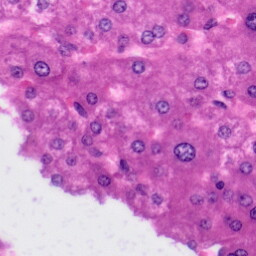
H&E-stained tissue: Liver